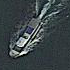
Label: civil